Field crop: maize
Growth stage: 2
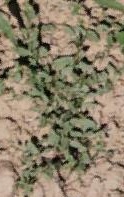
Species: convolvulus